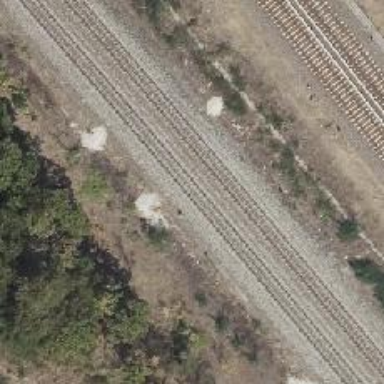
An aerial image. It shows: Railway track.